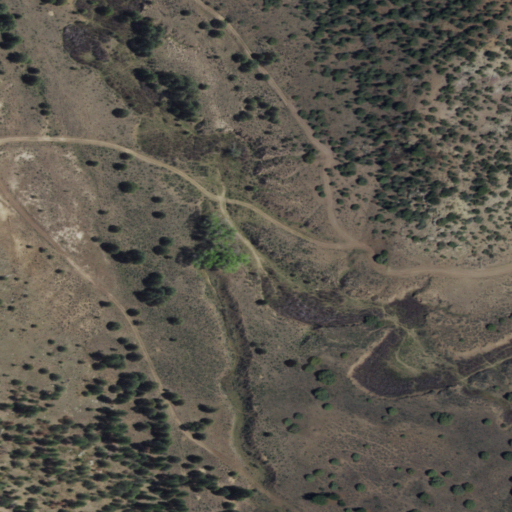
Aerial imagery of valley in New Mexico named Willow Canyon containing shrub, evergreen forest, and woody wetlands